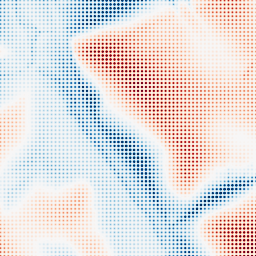
Category: multiscale
Decomposition family: dog_multiscale
Decomposition parameters: sigma_ratio: 2
n_scales: 6
base_sigma: 0.5
Upsampling method: sinc_hamming
Upsampling parameters: scale: 8
kernel_size: 4
Upsampling scale: 8